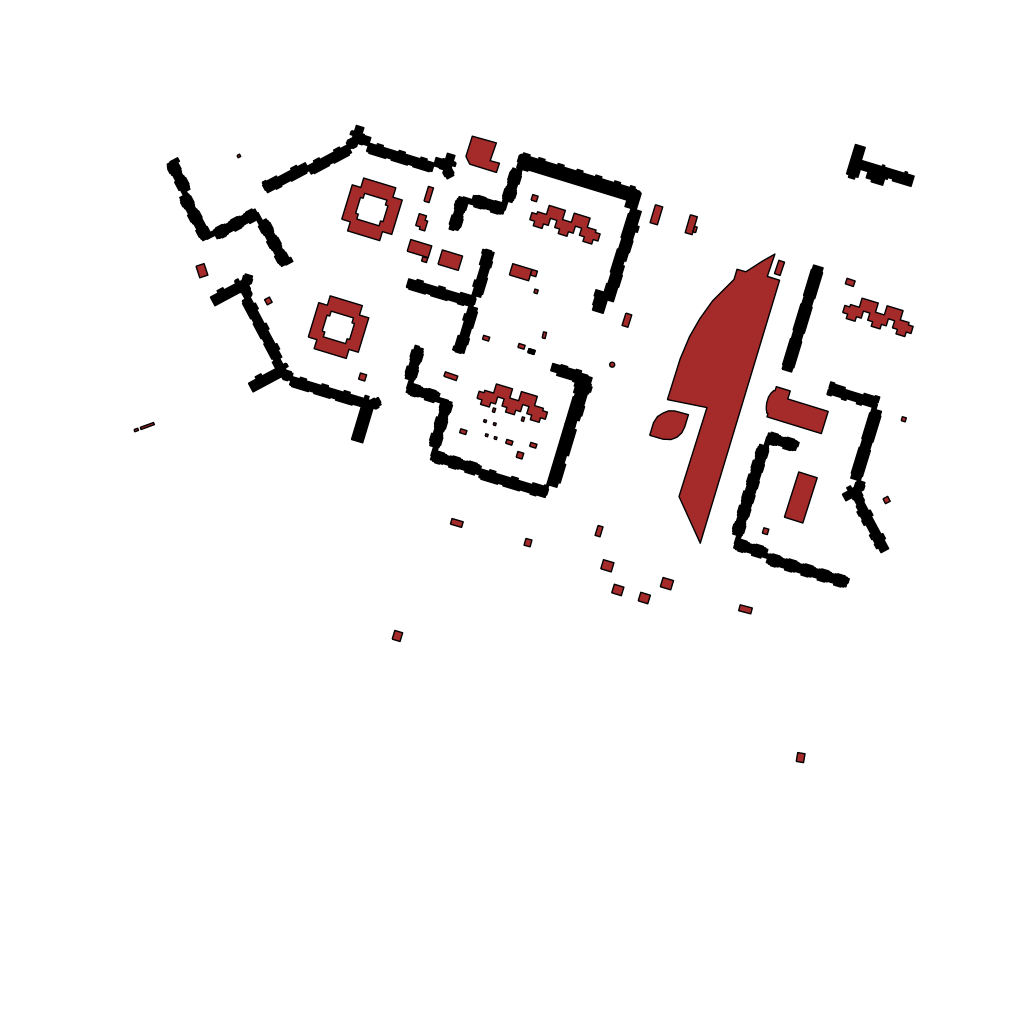
Tags: overhead vector_map, business, recreation, residential, special, modern, soviet, high_rise, individual_rise, low_rise, medium_rise, density_2, Building, Facility, 1.0 km²